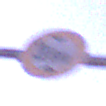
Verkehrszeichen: TatsaechlicheHoehe
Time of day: Dawn
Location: Outdoor (Nature)
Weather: PartlyCloudy
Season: NotSpecified
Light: Natural